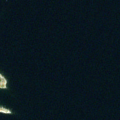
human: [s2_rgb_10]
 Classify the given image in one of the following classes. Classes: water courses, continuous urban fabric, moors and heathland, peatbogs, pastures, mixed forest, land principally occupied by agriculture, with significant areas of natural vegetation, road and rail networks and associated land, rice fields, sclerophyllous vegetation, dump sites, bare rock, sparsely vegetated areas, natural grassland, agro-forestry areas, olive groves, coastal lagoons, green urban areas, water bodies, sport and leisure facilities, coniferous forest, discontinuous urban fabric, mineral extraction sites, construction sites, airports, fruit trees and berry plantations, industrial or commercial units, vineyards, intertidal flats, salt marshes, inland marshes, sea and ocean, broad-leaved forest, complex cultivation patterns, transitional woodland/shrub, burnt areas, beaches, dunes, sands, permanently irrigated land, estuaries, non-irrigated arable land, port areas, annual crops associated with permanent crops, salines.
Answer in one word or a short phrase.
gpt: sea and ocean